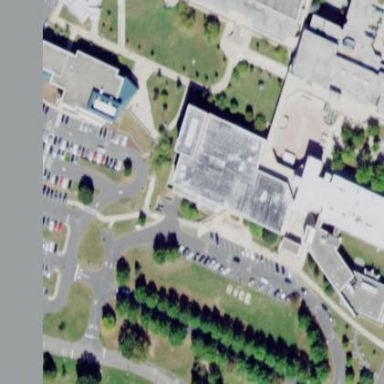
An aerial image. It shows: College building.